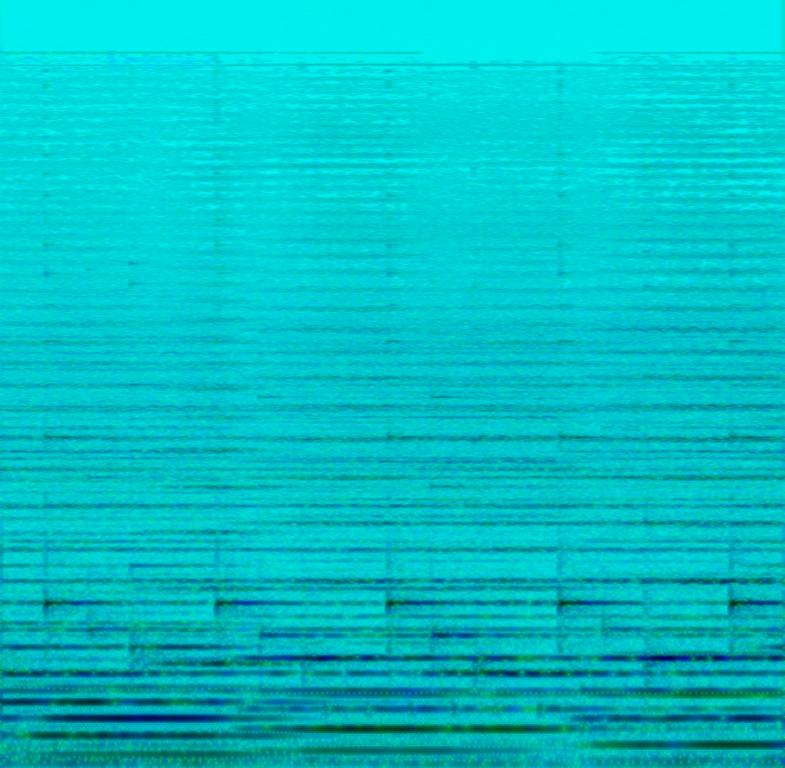
The instrumental music features a string section playing an ascending long-note melody while at the same time providing harmonic support. A harp is playing arpeggios. Although it feels as if time passes slowly, the tempo is medium. Listening to this music I get a sense of profoundness that's moving me. This music could work well as the soundtrack for a movie.